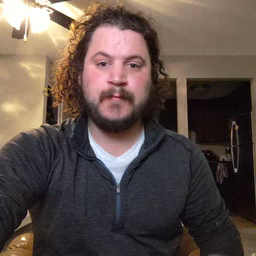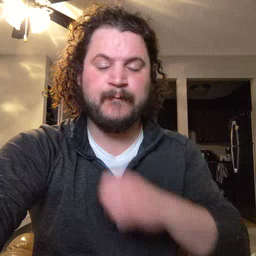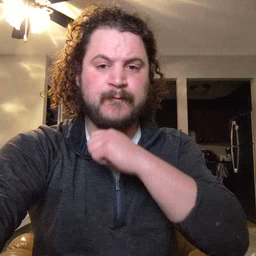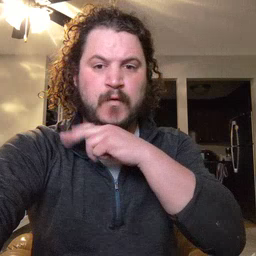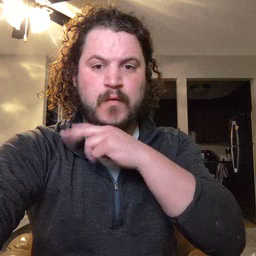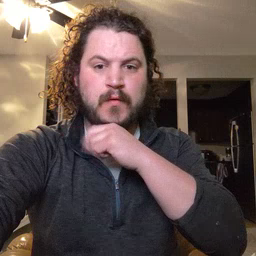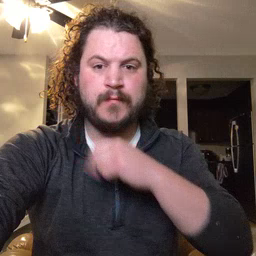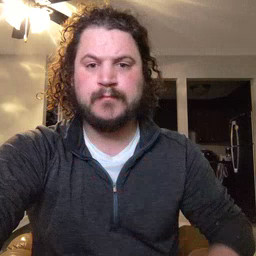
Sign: frog